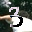
Label: 3